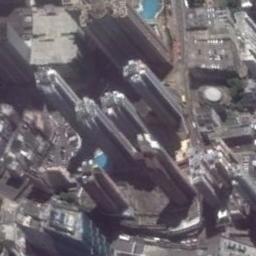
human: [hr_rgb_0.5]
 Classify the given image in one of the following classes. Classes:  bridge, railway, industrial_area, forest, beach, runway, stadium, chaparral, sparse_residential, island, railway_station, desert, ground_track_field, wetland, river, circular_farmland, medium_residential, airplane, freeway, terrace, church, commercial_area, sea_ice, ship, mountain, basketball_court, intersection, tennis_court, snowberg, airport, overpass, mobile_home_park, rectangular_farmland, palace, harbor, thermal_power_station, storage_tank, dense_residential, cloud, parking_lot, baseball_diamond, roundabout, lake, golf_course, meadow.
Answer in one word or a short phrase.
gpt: commercial_area